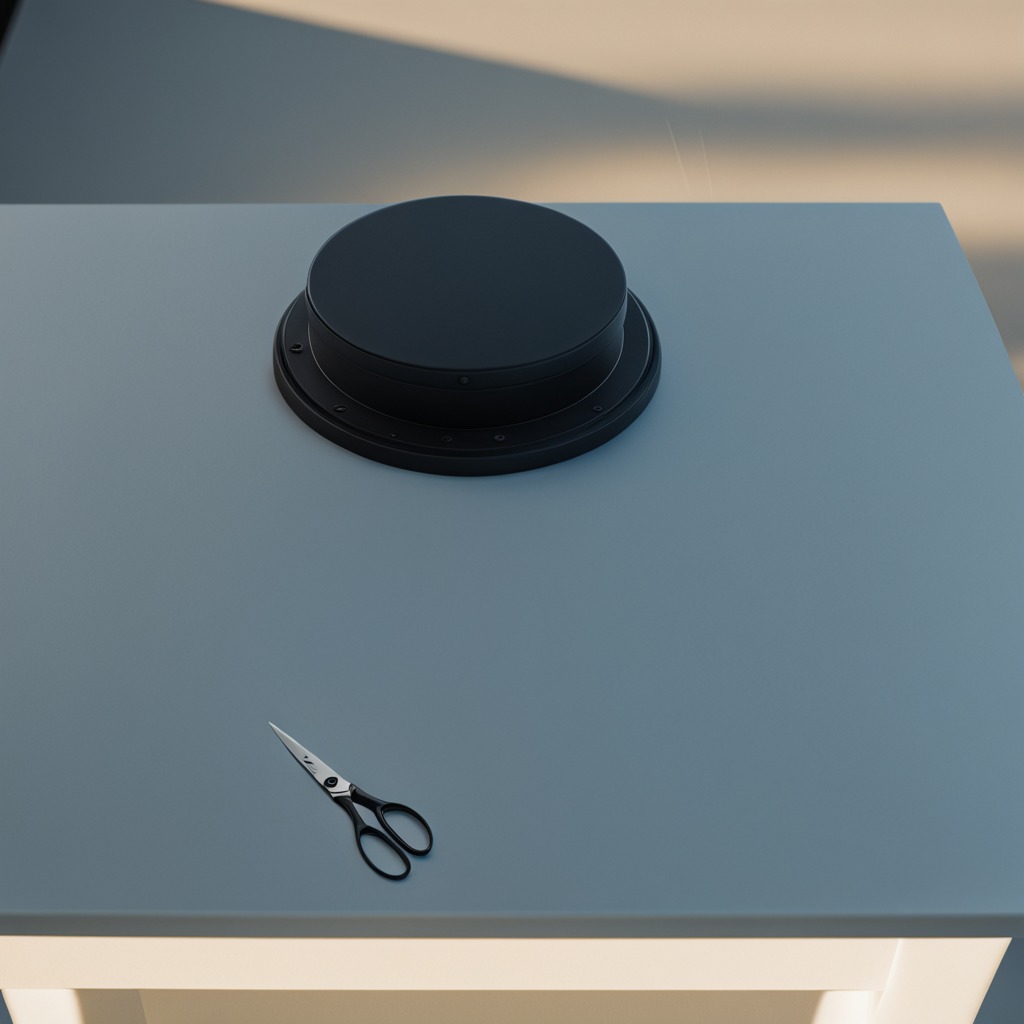
A scissor lies on a textured surface.